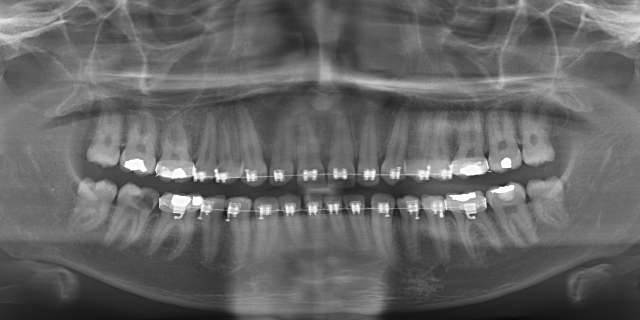
adult